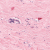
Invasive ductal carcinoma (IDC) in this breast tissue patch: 0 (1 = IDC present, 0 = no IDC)